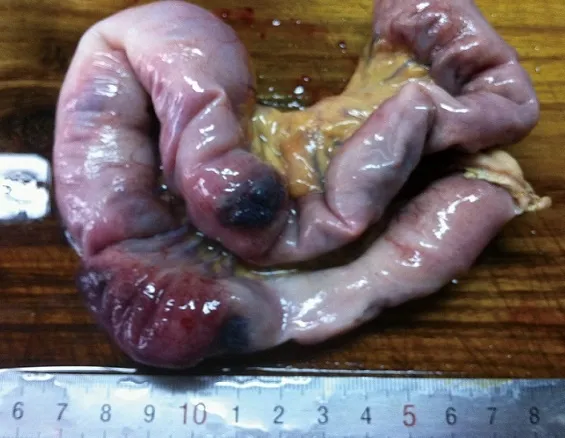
Gastric angeioma discovered via intraoperative gastroduodenoscopy.
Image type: medical_photograph (other_medical_photograph)